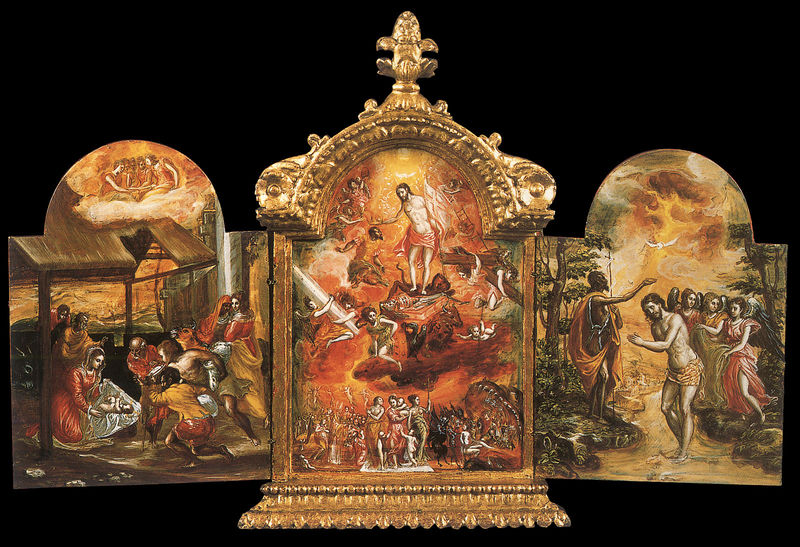
Titel: Modena Triptychon
Künstler: El Greco
Institution: Modena, Galleria Estense
Schlagwörter: rot, gold, krone, altar, jesus, christlich, hölle, jüngstes gericht, segen, segnen, mittelpunkt, taufe, maria, anbetung, auferstehung, himmelfahrt, aufsatz, geburt, triptichon, aufklappbar, krippe, nazarath, geurt, jesuskind